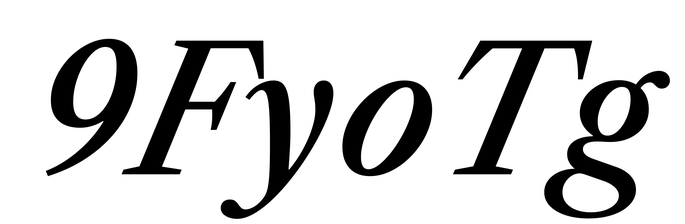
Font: LibreCaslonText-Italic_Medium_Italic